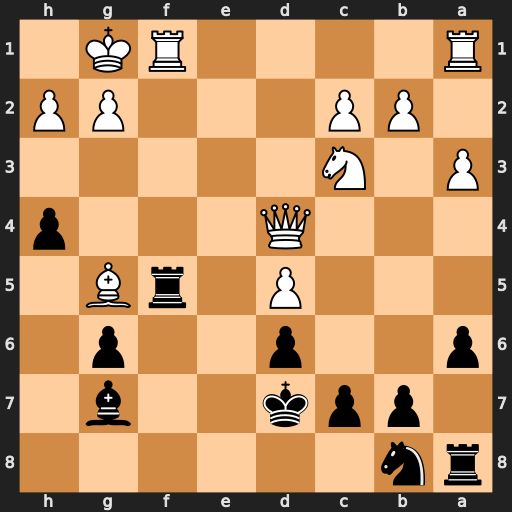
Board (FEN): rn6/1ppk2b1/p2p2p1/3P1rB1/3Q3p/P1N5/1PP3PP/R4RK1
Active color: b
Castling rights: -
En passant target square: -
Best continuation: Bxd4+ Kh1 Rxg5